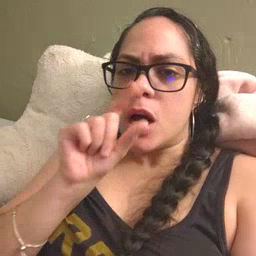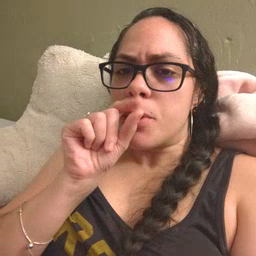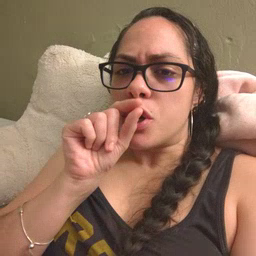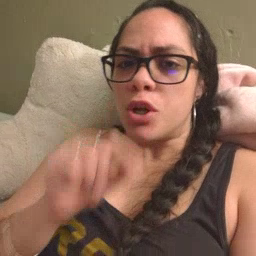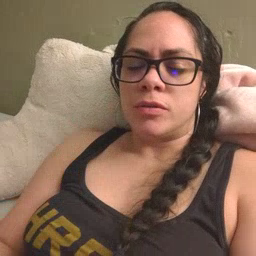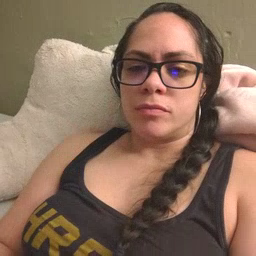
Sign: bird